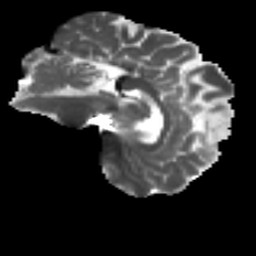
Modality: T2w
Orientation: sagittal
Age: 64
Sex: female
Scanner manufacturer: ge
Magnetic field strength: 3 T
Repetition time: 7.8 s
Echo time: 0.0606 s